Interaction volume radius: 5 \u00c5
Interaction volume height: 25 \u00c5
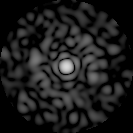
Disorder parameter: 0.8832